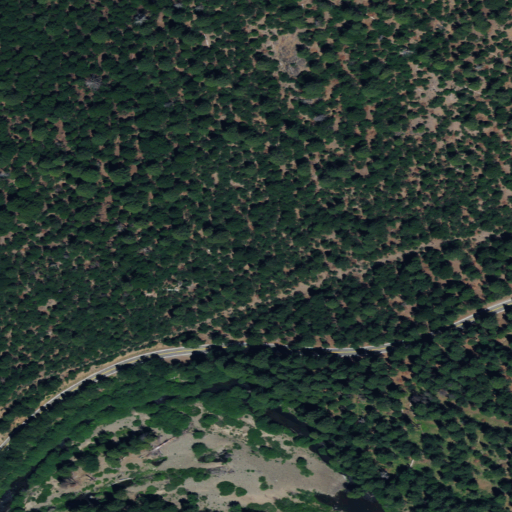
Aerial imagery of valley in California named Genesee Valley containing evergreen forest, open development, grassland, and woody wetlands